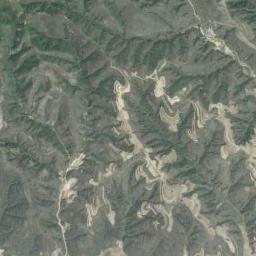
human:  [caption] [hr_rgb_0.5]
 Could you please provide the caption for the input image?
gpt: The folded mountain consists of a number of ridges and valleys .

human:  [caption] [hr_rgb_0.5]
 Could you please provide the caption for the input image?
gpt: The mountains are winding and undulating .

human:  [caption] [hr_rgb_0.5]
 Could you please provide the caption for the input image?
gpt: The mountain is full of black soil .

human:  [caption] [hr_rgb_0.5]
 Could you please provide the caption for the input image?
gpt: This mountain is completely covered by vegetation .

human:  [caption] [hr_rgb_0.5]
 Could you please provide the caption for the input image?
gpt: There are some ridges and rivers on the brown mountain .